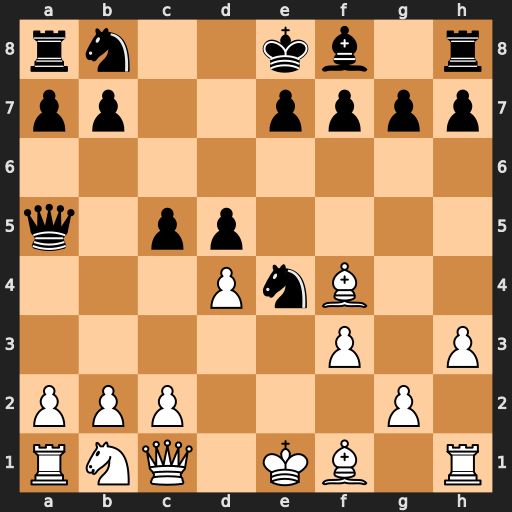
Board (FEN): rn2kb1r/pp2pppp/8/q1pp4/3PnB2/5P1P/PPP3P1/RNQ1KB1R
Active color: w
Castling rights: KQkq
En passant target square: -
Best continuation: b4 Qxb4+ c3